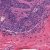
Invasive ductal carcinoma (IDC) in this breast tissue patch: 0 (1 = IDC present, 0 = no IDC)